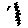
Label: zigzag